Aerial crown-view tile of a tropical tree (Barro Colorado Island, Panama), acquired 20250818:
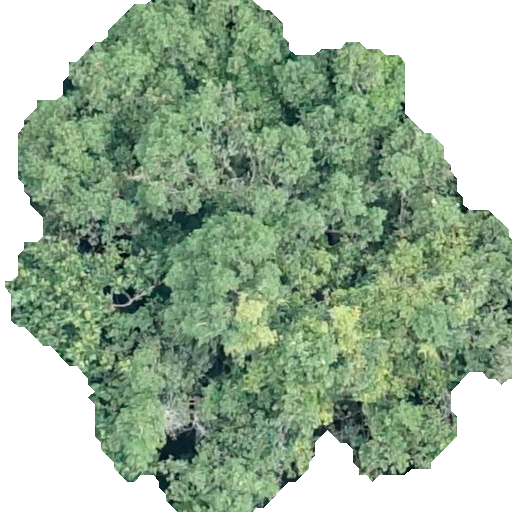
Species: Calophyllum longifolium
GBIF accepted scientific name: Calophyllum longifolium
Crown area: 271.394 m²